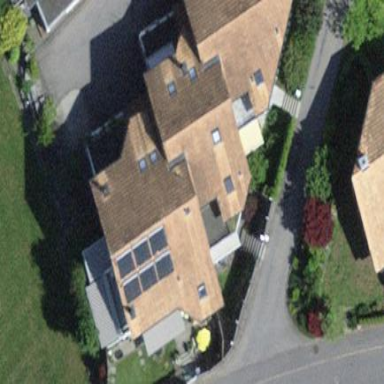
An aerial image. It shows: Building with gabled roof oriented across its structure.